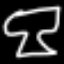
Label: hourglass